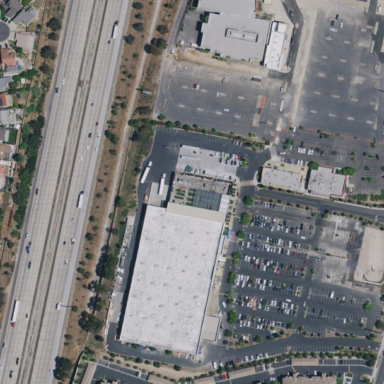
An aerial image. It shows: Commercial building.